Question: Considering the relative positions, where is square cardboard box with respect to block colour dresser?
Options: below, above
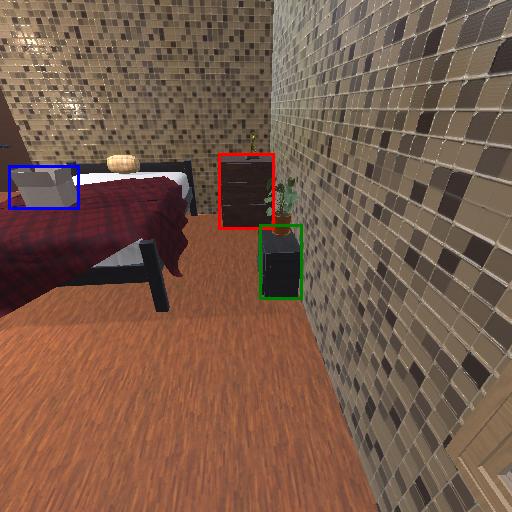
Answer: below